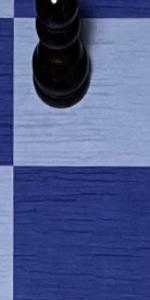
Label: Empty